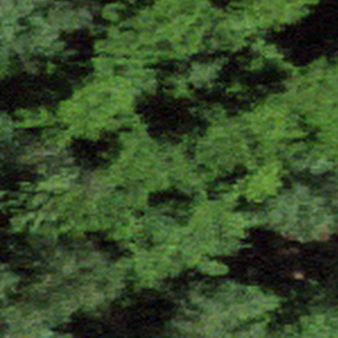
Label: other